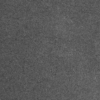
Label: dusty